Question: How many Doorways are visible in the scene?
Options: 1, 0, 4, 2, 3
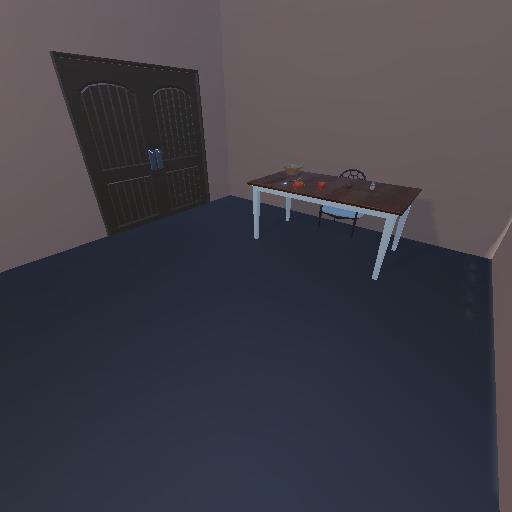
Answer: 1